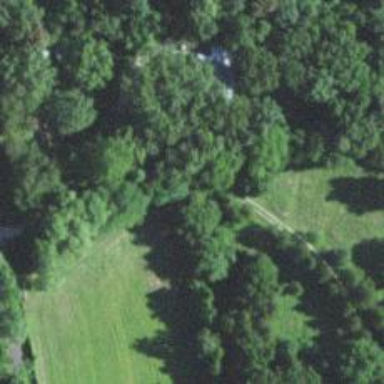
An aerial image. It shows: Row of trees in natural setting.